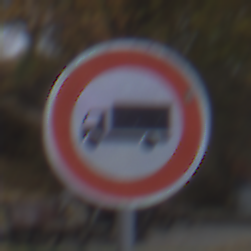
Verkehrszeichen: VerbotFuerKraftfahrzeugeUeberDreiKommaFuenfTonnen
Umgebung: Outdoor, Urban
Tageszeit: MorningAfternoon
Wetter: Overcast
Licht: Natural
Jahreszeit: NotSpecified
Kontrast: LowContrast